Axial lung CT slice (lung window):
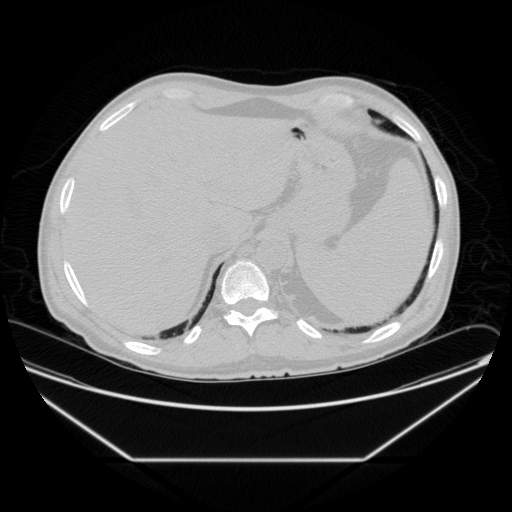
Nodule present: no